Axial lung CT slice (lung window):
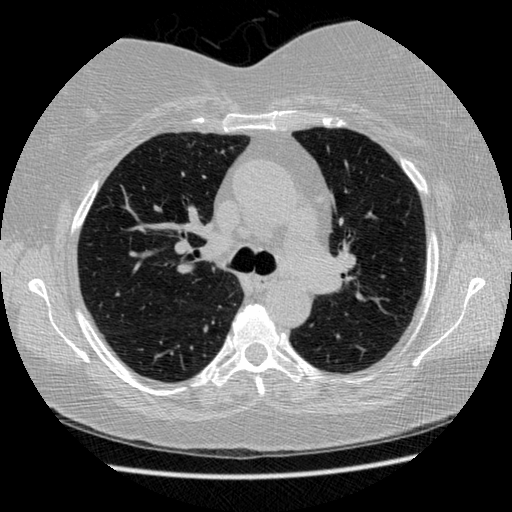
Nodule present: no